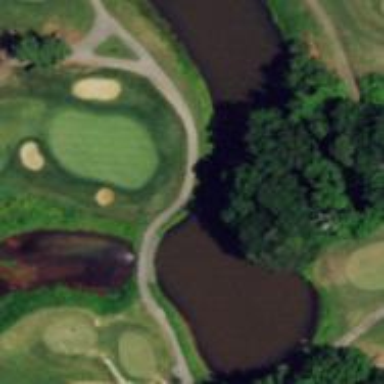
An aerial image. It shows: Picturesque scene of golf course with lateral water hazard.